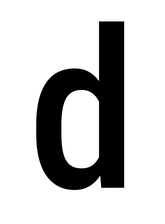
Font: Roboto_Condensed_Medium